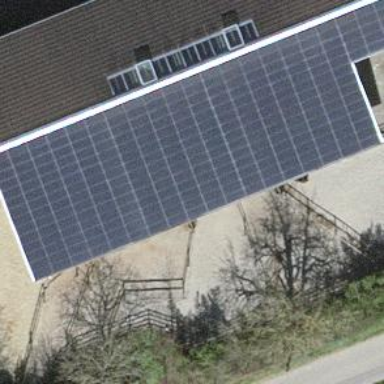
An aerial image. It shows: Solar power generator using photovoltaic method with solar photovoltaic panel types.